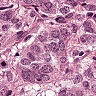
Metastatic tissue present: yes